Question: I am using multi-thread method while saving my email data to database with dapper. There was no problem in my local tests, but it gave an error when I published it on the server.
See my method here, the class I used and the error I got.
How can I solve it? (project is ASP.NET Core 3.1 MVC)
'''
private MailBoxResultDto SaveMails(MailBoxResultDto modelResult)
{
var savedMails = new List<IncomingMailDto>();
var processCount = 0;
int threadCount = 0, maxThreadCount = 50;
foreach (var mail in modelResult.MailList)
{
while (threadCount >= maxThreadCount)
{
Thread.Sleep(100);
}
threadCount++;
var thread = new Thread(() =>
{
// Mail daha once alinmissa kaydetme, atla
//var isExistMail = _incomingMailRepository.GetAll()
// .Any(a => a.Date == mail.Date && a.Subject == mail.Subject && a.From == JsonConvert.SerializeObject(mail.MailFrom));
var orm = new DapperOrm(new SqlConnection());
var getMail = orm.QuerySingleOrDefault<IncomingMail>(SqlQueryString.IncomingMailIsExistQueryString(mail.Date, mail.Subject, mail.MailFrom.SerializeObject()));
if (getMail == null)
{
// save mail
var willBeInsertMail = mail.SelectEmailToEntity(attch => attch.SelectAttachmentToEntity(), false);
willBeInsertMail.TenantId = AbpSession.TenantId.Value;
willBeInsertMail.UserId = AbpSession.UserId.Value;
long savedMailID = 0;
//try { savedMailID = _incomingMailRepository.InsertAndGetId(willBeInsertMail); }
orm = new DapperOrm(new SqlConnection());
try { savedMailID = orm.InsertReturnId(willBeInsertMail); }
catch (Exception ex) { threadCount--; processCount++; return; }
// save mail attachments
foreach (var attachment in willBeInsertMail.Attachments)
{
// isim, boyut, degistirme tarihi, contentType
//var isExistMailAttach = _incomingMailAttachmentRepository.GetAll()
// .Any(a => a.Name == attachment.Name && a.Size == attachment.Size && a.LastModifiedTime == attachment.LastModifiedTime && a.ContentType == attachment.ContentType);
orm = new DapperOrm(new SqlConnection());
var getMailAttachment = orm.QuerySingleOrDefault<IncomingMailAttachment>(SqlQueryString.IncomingMailAttachmentIsExistQueryString(attachment.Name, attachment.Size, attachment.LastModifiedTime, attachment.ContentType));
if (getMailAttachment == null)
{
attachment.MailId = savedMailID;
attachment.TenantId = AbpSession.TenantId.Value;
attachment.Id = 0;
//try { _incomingMailAttachmentRepository.Insert(attachment); }
orm = new DapperOrm(new SqlConnection());
try { orm.Insert(attachment); }
catch (Exception ex) { threadCount--; processCount++; return; }
}
}
var incomingMailDto = willBeInsertMail.SelectEmailToDTO(attach => attach.SelectEmailAttachmentToDTO(), false);
savedMails.Add(incomingMailDto);
}
threadCount--;
processCount++;
});
thread.SetApartmentState(ApartmentState.MTA); // <-- at the this point
thread.Priority = ThreadPriority.Highest;
thread.Start();
}
while (processCount < modelResult.MailList.Count)
{
Thread.Sleep(500);
}
if (savedMails.Count > 1)
return MailBoxResult.Success("Kaydedilen Mail Listesi Getirildi", savedMails);
else
return MailBoxResult.Warning($"Mailler Kaydedilemedi{(string.IsNullOrEmpty(modelResult.ErrorMessage) ? "" : $" : {modelResult.ErrorMessage}")}", null);
}
'''
My Dapper Orm Class
'''
public class DapperOrm
{
public SqlConnection SqlConnection { get; }
public string ConnectionString { get; } = "...sqlconnectionString...";
public DapperOrm(SqlConnection sqlConnection)
{
SqlConnection = sqlConnection;
SqlConnection.ConnectionString = ConnectionString;
}
public DapperOrm(SqlConnection sqlConnection, string connectionString)
{
SqlConnection = sqlConnection;
SqlConnection.ConnectionString = connectionString;
}
public IEnumerable<T> GetQuery<T>(string sqlQuery)
{
IEnumerable<T> result = null;
using (SqlConnection)
{
if (SqlConnection.State != System.Data.ConnectionState.Open)
{
SqlConnection.Close();
SqlConnection.Open();
}
result = SqlConnection.Query<T>(sqlQuery);
SqlConnection.Close();
}
return result;
}
public T QuerySingleOrDefault<T>(string sqlQuery)
{
T result;
using (SqlConnection)
{
if (SqlConnection.State != System.Data.ConnectionState.Open)
{
SqlConnection.Close();
SqlConnection.Open();
}
result = SqlConnection.QuerySingleOrDefault<T>(sqlQuery);
SqlConnection.Close();
}
return result;
}
public bool Insert<T>(T model) where T : IMustHaveTenant
{
bool result = false;
using (SqlConnection)
{
if (SqlConnection.State != System.Data.ConnectionState.Open)
{
SqlConnection.Close();
SqlConnection.Open();
}
var fieldModellessAndListLess = model.GetType().GetProperties()
.Where(s => (
s.PropertyType.BaseType.Name == "ValueType" ||
s.PropertyType.BaseType.Name == "Array" ||
s.PropertyType.Name == "String"
) && s.Name != "Id")
.ToList(); // model ve liste olan propertyler haric
var tableFields = fieldModellessAndListLess.Select(s => s.Name).ToList();
var fieldNames = $"[{tableFields.Aggregate((a, b) => $"{a}], [{b}")}]";
var valueNames = $"@{tableFields.Aggregate((a, b) => $"{a}, @{b}")}";
result = SqlConnection.Execute($"INSERT INTO {SqlQueryString.GetTableName(model)} ({fieldNames}) VALUES({valueNames})", model) > 0;
SqlConnection.Close();
}
return result;
}
public long InsertReturnId<T>(T model) where T : IMustHaveTenant
{
long result = 0;
using (SqlConnection)
{
if (SqlConnection.State != System.Data.ConnectionState.Open)
{
SqlConnection.Close();
SqlConnection.Open();
}
var fieldModellessAndListLess = model.GetType().GetProperties()
.Where(s => (
s.PropertyType.BaseType.Name == "ValueType" ||
s.PropertyType.BaseType.Name == "Array" ||
s.PropertyType.Name == "String"
) && s.Name != "Id")
.ToList(); // model ve liste olan propertyler haric
var tableFields = fieldModellessAndListLess.Select(s => s.Name).ToList();
var fieldNames = $"[{tableFields.Aggregate((a, b) => $"{a}], [{b}")}]";
var valueNames = $"@{tableFields.Aggregate((a, b) => $"{a}, @{b}")}";
result = SqlConnection.ExecuteScalar<long>($"INSERT INTO {SqlQueryString.GetTableName(model)} ({fieldNames}) OUTPUT Inserted.ID VALUES({valueNames})", model);
SqlConnection.Close();
}
return result;
}
}
public class SqlQueryString
{
public static string GetTableName<T>(T entity)
{
return $"{entity.GetType().Name}s";
}
public static string IncomingMailIsExistQueryString(DateTime mailDate, string subject, string mailFrom)
{
return $"SELECT TOP 1 Id FROM IncomingMails WHERE [Date] = '{mailDate:yyyy-MM-dd HH:mm:ss}' AND [Subject] = '{subject.Replace("'", "''")}' AND [From] = '{mailFrom.Replace("'", "''")}'";
}
public static string IncomingMailAttachmentIsExistQueryString(string name, int size, DateTime modifiedTime, string contentType)
{
return $"SELECT TOP 1 Id FROM IncomingMailAttachments WHERE [Name] = '{name}' AND [Size] = {size} AND [LastModifiedTime] = '{modifiedTime:yyyy-MM-dd HH:mm:ss}' AND [ContentType] = '{contentType.Replace("'", "''")}'";
}
}
'''
Exception
'''
System.PlatformNotSupportedException: COM Interop is not supported on this platform.
at CFCRM.Mails.Mailbox.MailBoxAppService.SaveMails(MailBoxResultDto modelResult) in /opt/crm/src/CFCRM.Application/Mails/Mailbox/MailBoxAppService.cs:line 343
at CFCRM.Mails.Mailbox.MailBoxAppService.SyncInboxMail() in /opt/crm/src/CFCRM.Application/Mails/Mailbox/MailBoxAppService.cs:line 151
at lambda_method(Closure , Object , Object[] )
at Microsoft.AspNetCore.Mvc.Infrastructure.ActionMethodExecutor.SyncObjectResultExecutor.Execute(IActionResultTypeMapper mapper, ObjectMethodExecutor executor, Object controller, Object[] arguments)
at Microsoft.AspNetCore.Mvc.Infrastructure.ControllerActionInvoker.InvokeActionMethodAsync()
at Microsoft.AspNetCore.Mvc.Infrastructure.ControllerActionInvoker.Next(State& next, Scope& scope, Object& state, Boolean& isCompleted)
at Microsoft.AspNetCore.Mvc.Infrastructure.ControllerActionInvoker.InvokeNextActionFilterAsync()
'''
[
<URL>
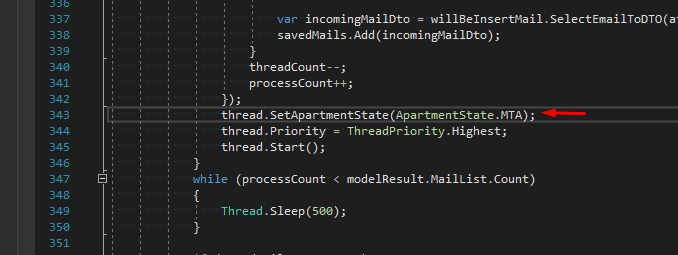
Answer: Yes, we found the problem; Our project was running on linux server and I didn't know about it. EWS (Exchange Web Service) also gave an error because there is no linux server support.
Thanks for the comments guys.